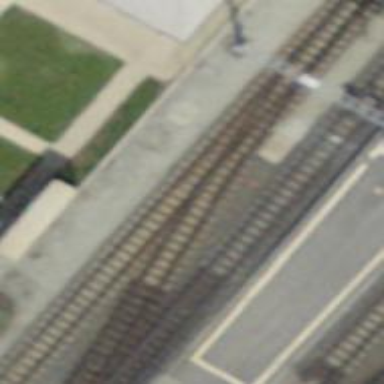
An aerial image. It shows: Narrow-gauge railway siding with 1 track. The railway line is electrified with contact line.